Field crop: maize
Growth stage: 2
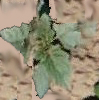
Species: datura